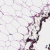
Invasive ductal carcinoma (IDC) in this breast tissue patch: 0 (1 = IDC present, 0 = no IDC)